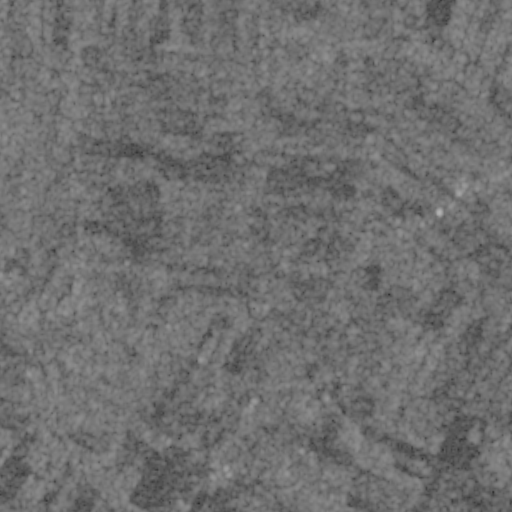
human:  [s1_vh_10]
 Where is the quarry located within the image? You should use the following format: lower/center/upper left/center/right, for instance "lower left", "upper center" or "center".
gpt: The quarry is located in the upper right of the image.
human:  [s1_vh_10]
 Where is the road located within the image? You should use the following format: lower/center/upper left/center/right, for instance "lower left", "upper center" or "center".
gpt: There is no road in the image.

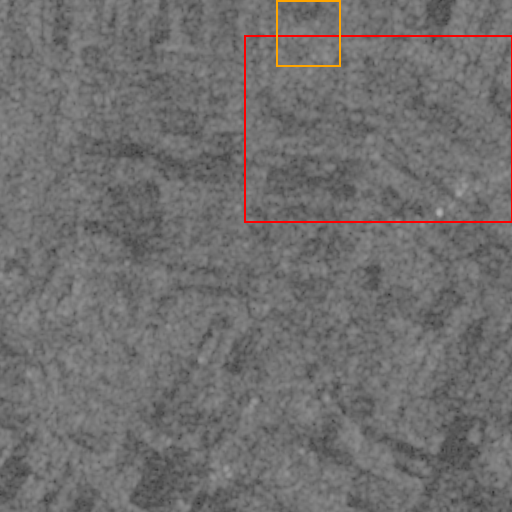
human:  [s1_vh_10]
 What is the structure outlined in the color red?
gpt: The structure outlined in red is a crop field.
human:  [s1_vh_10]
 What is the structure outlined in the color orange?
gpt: The structure outlined in orange is a quarry.
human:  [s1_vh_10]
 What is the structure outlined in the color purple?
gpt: There is no purple outline.